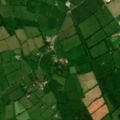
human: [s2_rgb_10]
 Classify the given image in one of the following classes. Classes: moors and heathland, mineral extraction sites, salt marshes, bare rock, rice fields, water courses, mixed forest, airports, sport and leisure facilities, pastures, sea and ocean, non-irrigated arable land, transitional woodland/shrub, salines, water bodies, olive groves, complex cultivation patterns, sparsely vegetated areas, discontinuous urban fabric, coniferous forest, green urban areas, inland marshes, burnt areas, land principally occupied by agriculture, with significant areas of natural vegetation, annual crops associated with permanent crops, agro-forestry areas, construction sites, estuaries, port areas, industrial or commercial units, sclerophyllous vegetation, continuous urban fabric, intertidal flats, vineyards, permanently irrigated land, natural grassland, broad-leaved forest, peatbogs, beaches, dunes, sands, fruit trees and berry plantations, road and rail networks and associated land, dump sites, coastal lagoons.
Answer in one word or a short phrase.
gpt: pastures, broad-leaved forest